Question: I have a select all that apply question in a survey asking why someone is leaving their job. I want to make a bar chart that shows the number of times each response option was selected. However, R is treating all of the selected options from each respondent as one column/variable separated by commas for each response option. I've attached an image of what this looks like. How can I create a basic bar chart separating out the response options when the data are formatted in this way? Any thoughts are appreciated. Thank you.

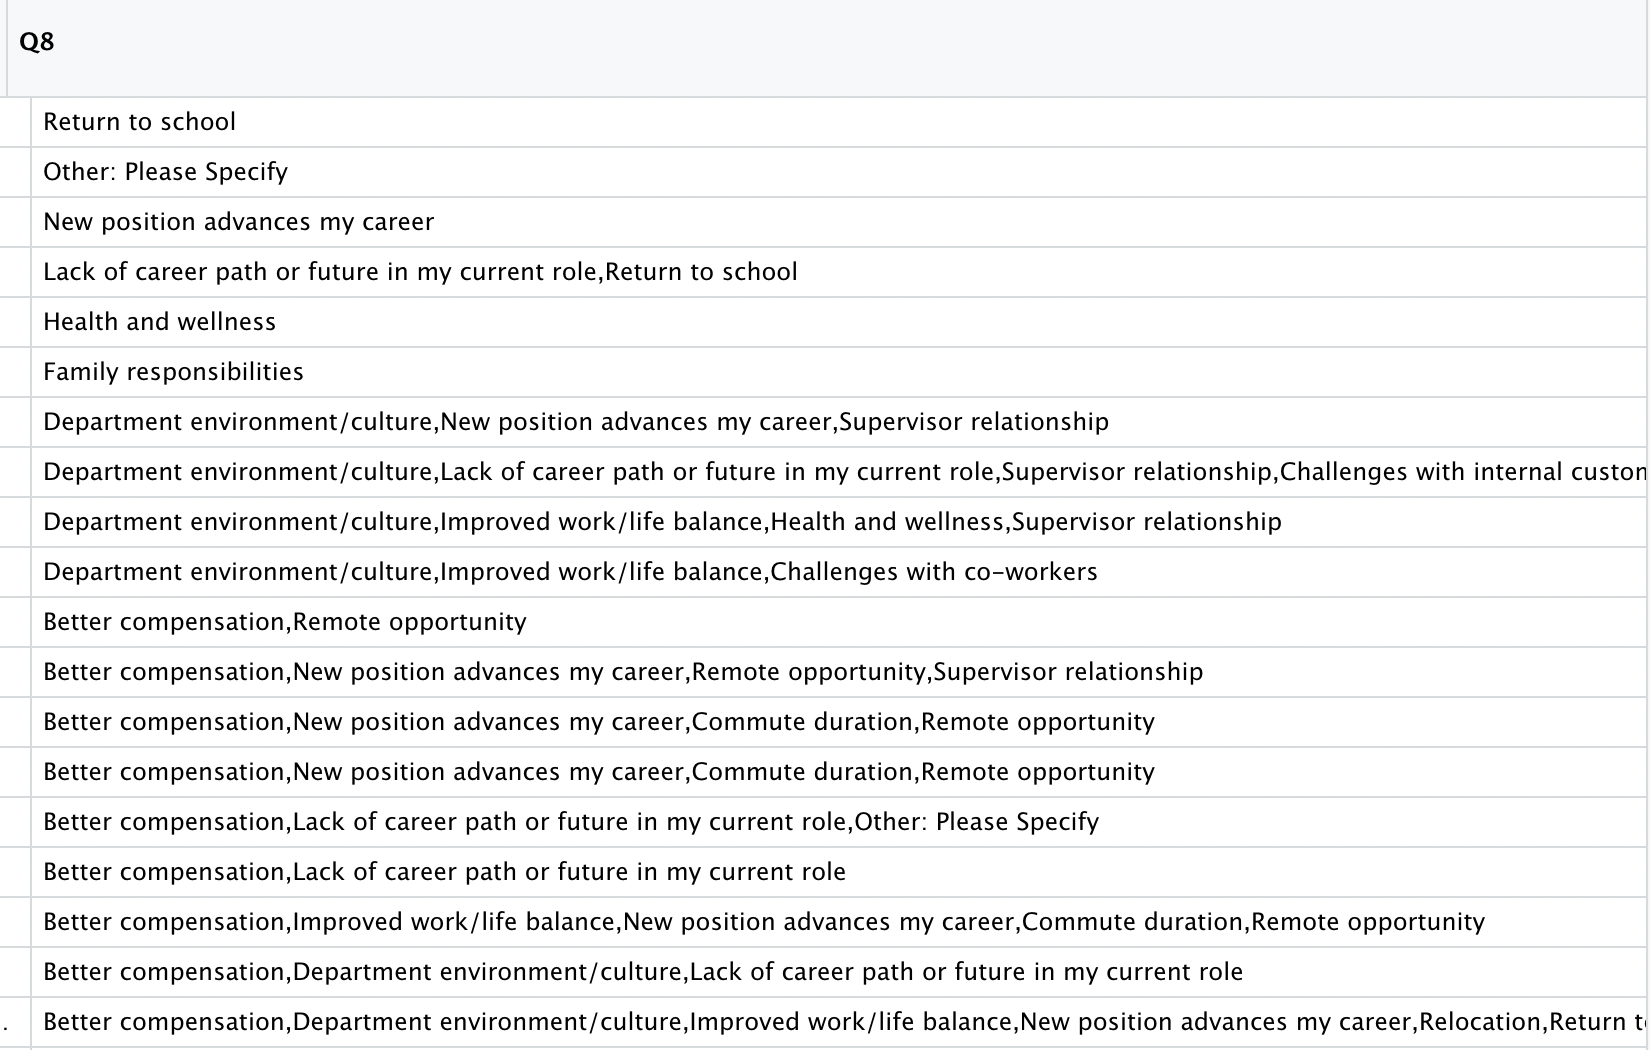
Answer: I've created some mock data. Use strsplit to split out the values separated by commas. This creates a list so you can use unlist to create a vector. In ggplot I flipped the coordinates because you have some values with long names which might work better with this orientation.
'''
data <- data.frame(Q8 =c("a", "a,b", "a,c", "c,d,e", "a,b,e"))
data.frame(Q8 = unlist(strsplit(data$Q8, ","))) %>%
ggplot(aes(x = Q8)) +
geom_bar() +
coord_flip()
'''
<URL>